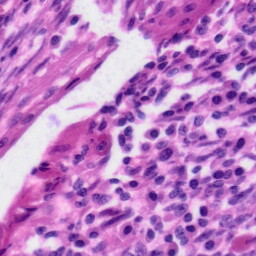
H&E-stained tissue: Tonsil